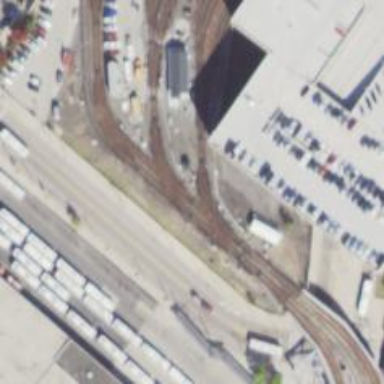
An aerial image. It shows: Yard area with electrified rail tracks.